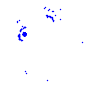
Particle: electron